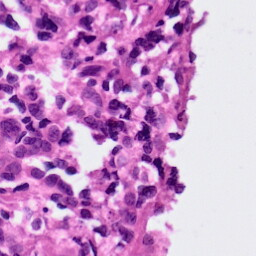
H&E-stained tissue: Ovarian